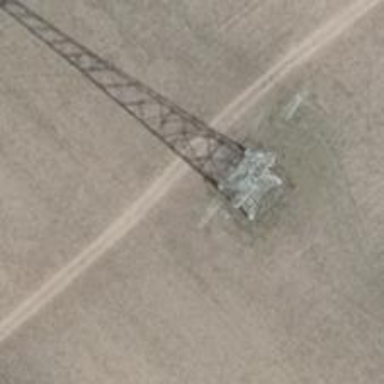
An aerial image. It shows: Power tower.